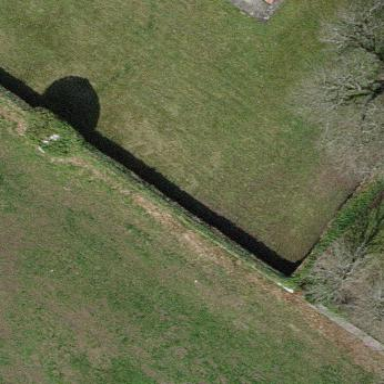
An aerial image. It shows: Wall is shown in the image.